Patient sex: F
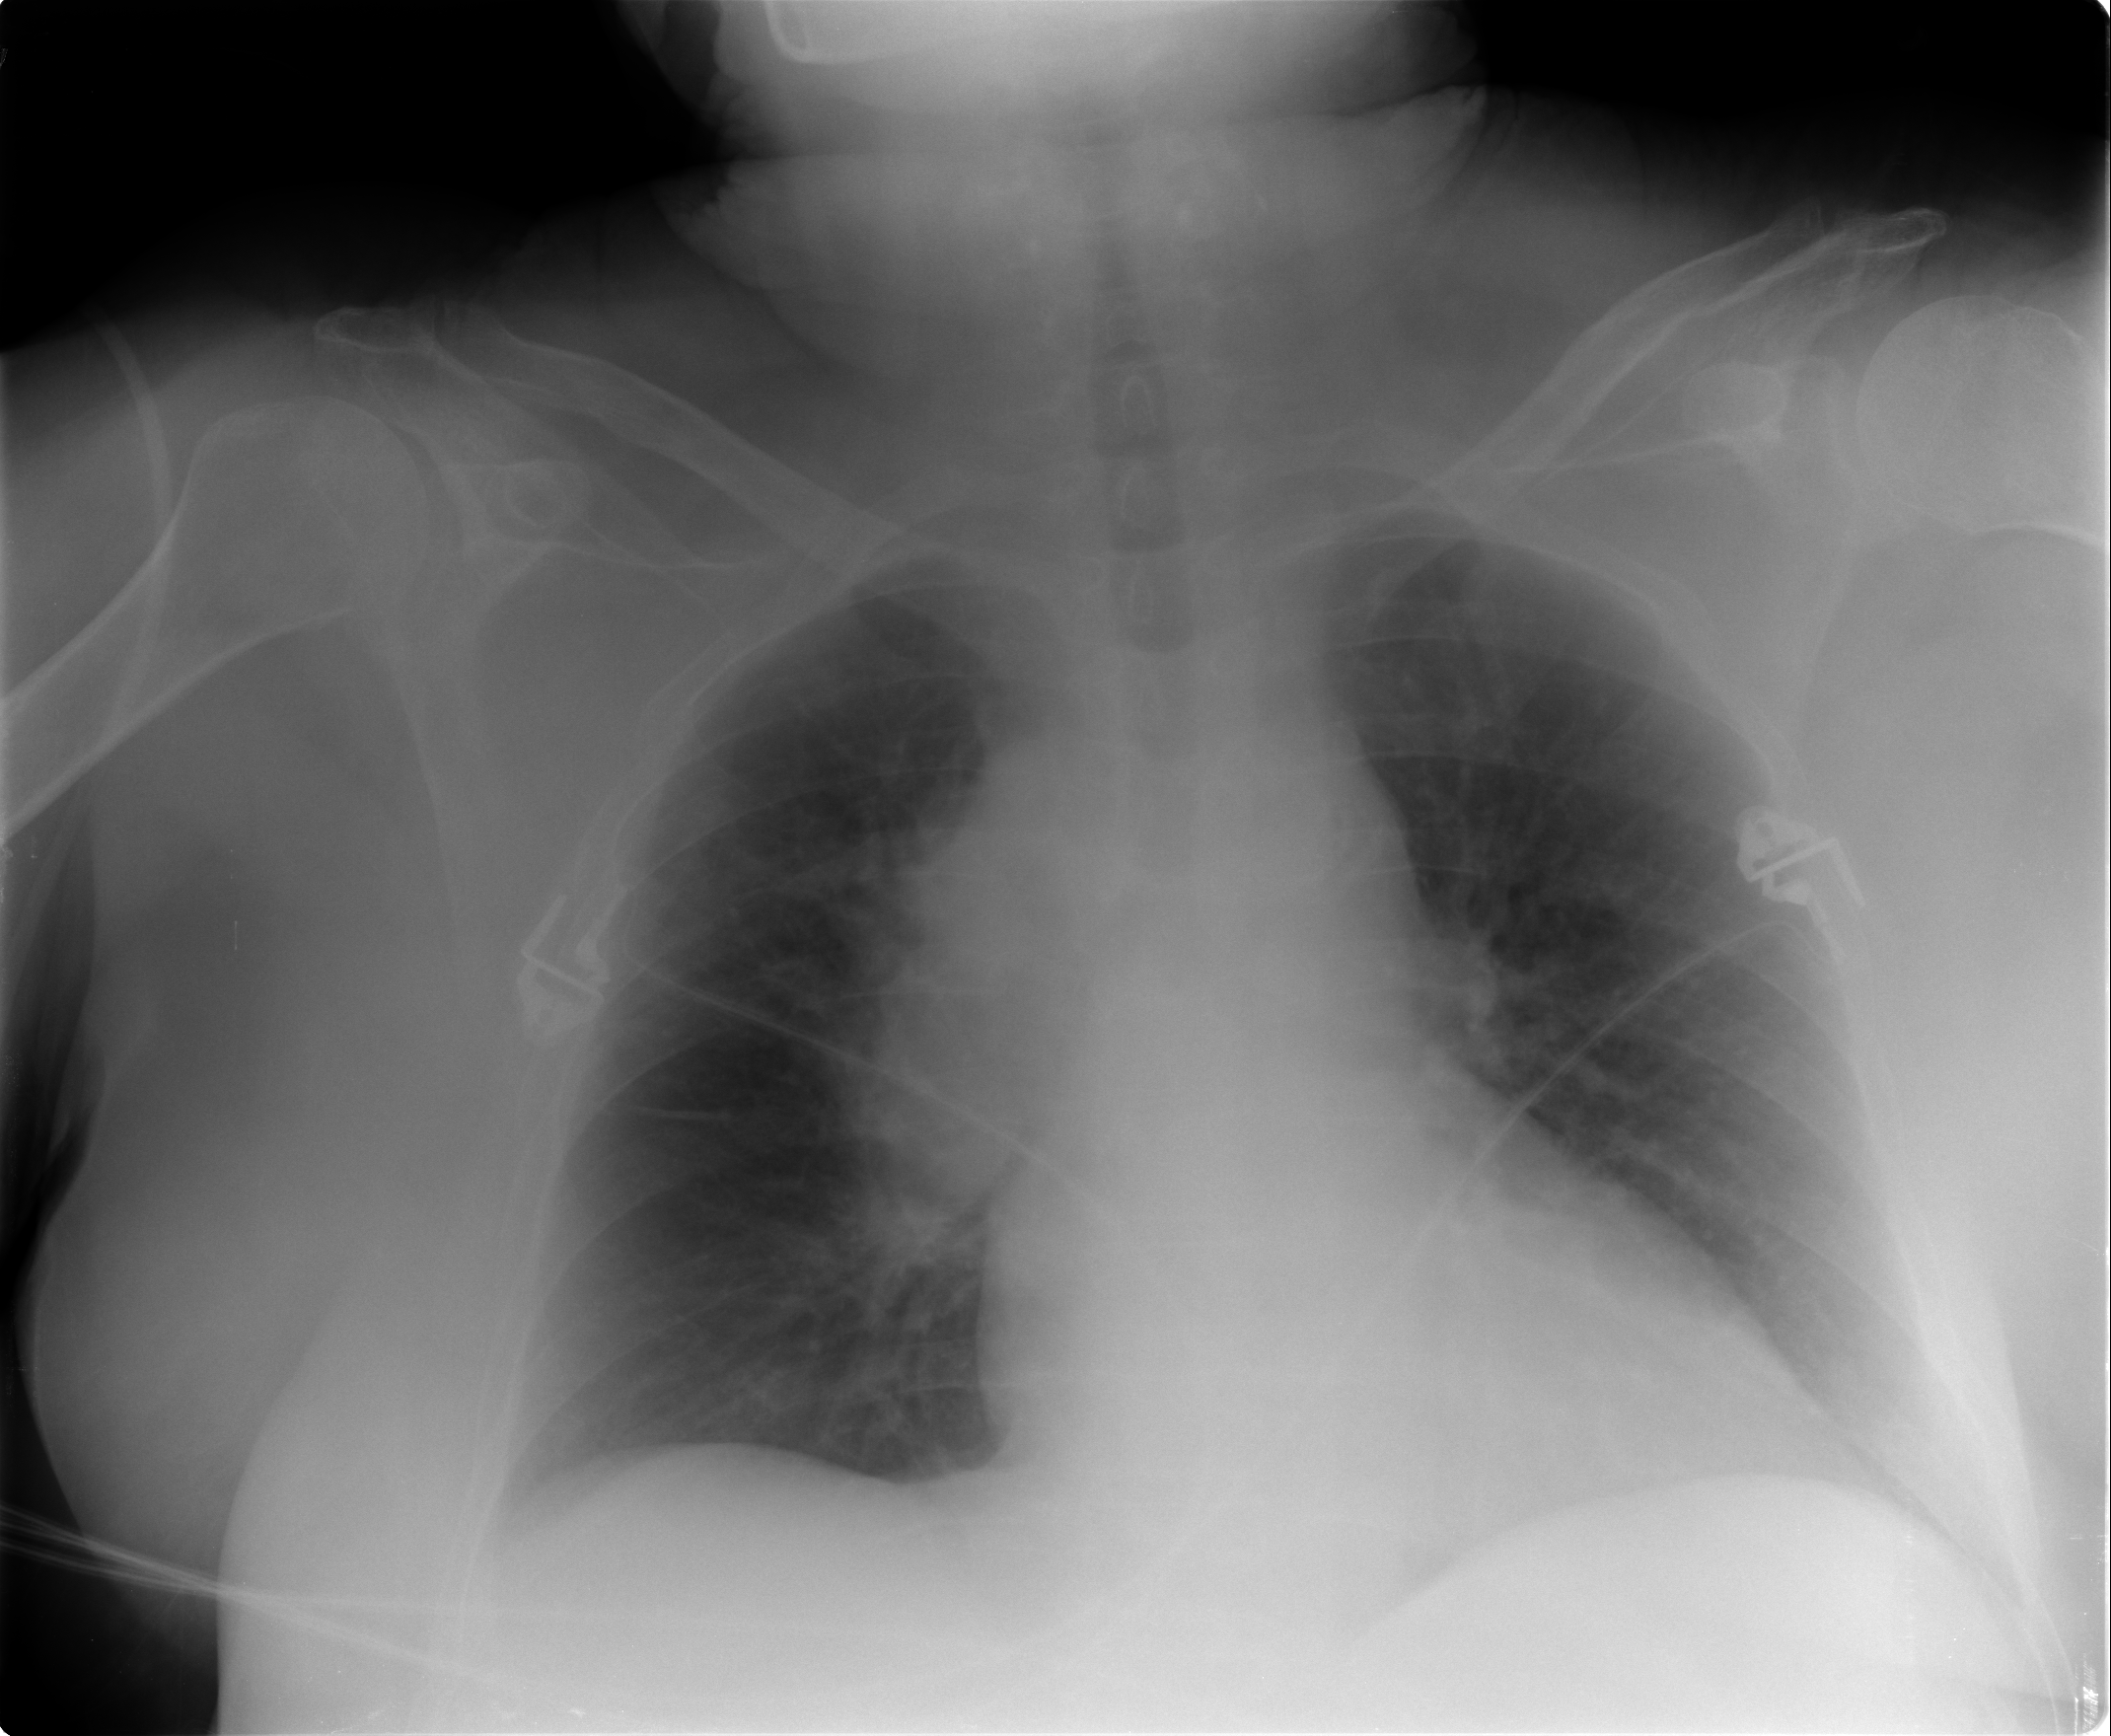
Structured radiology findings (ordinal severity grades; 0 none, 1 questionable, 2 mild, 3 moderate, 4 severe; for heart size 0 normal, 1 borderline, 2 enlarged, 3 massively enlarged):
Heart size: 0
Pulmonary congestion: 0
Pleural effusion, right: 0
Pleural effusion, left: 0
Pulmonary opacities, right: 0
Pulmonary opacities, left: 0
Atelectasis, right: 2
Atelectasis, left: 0